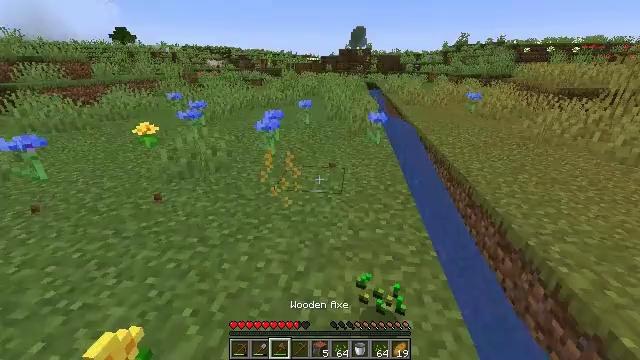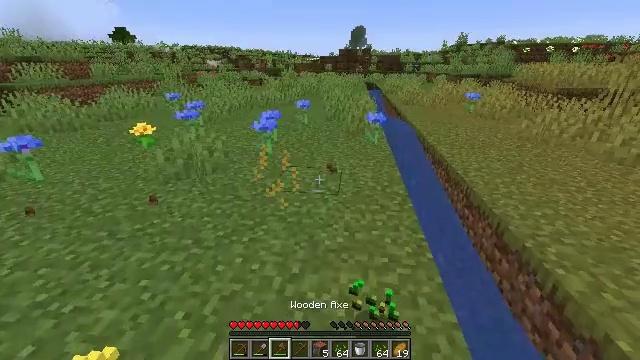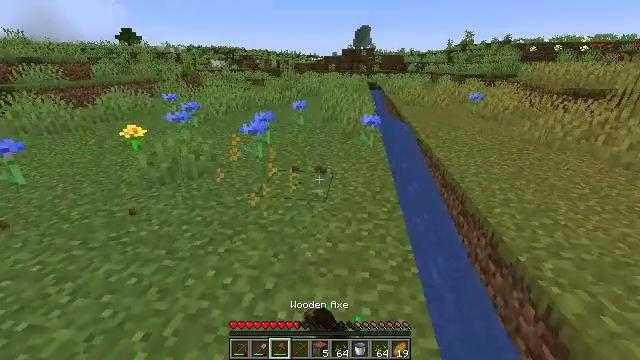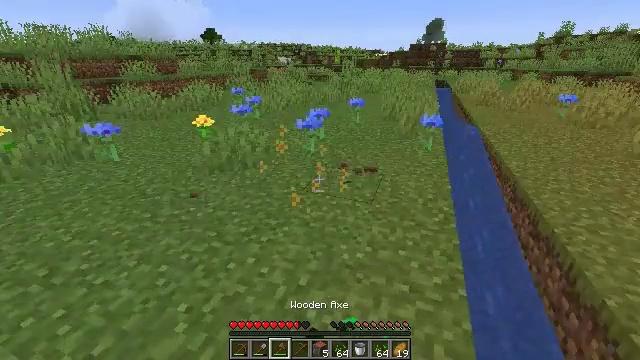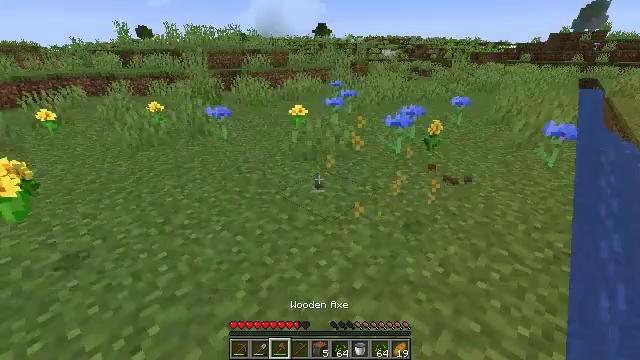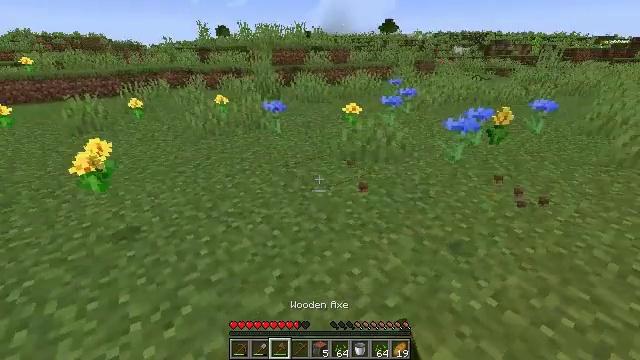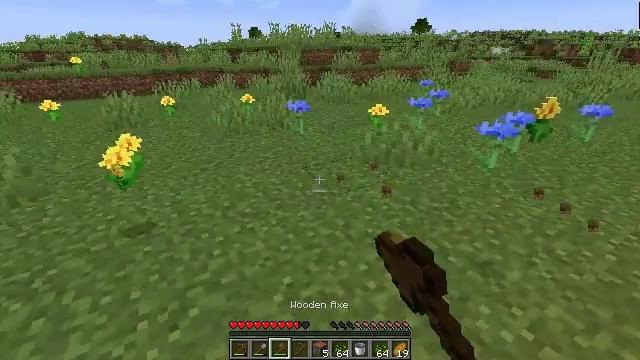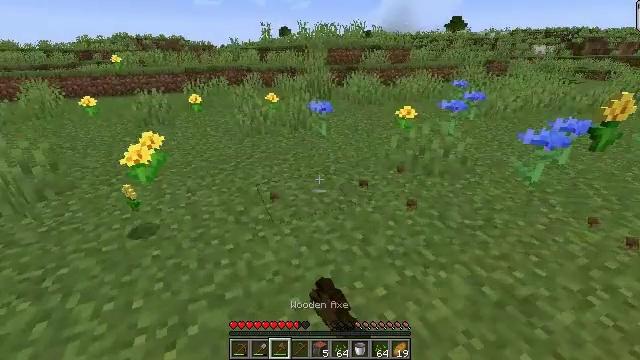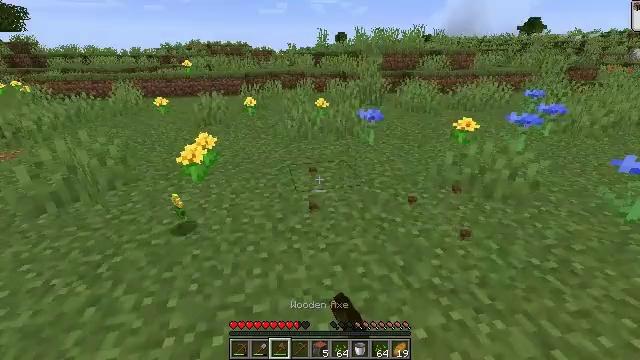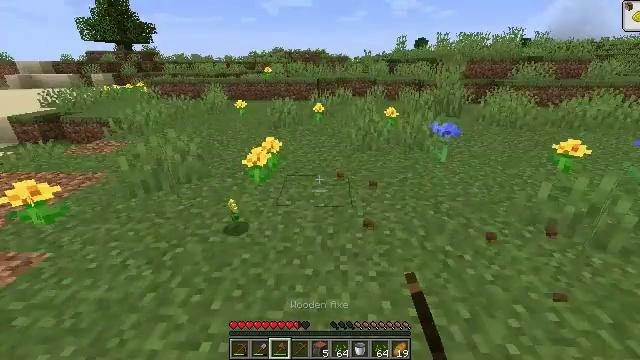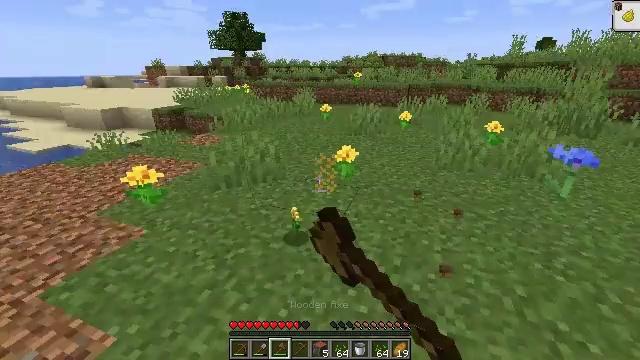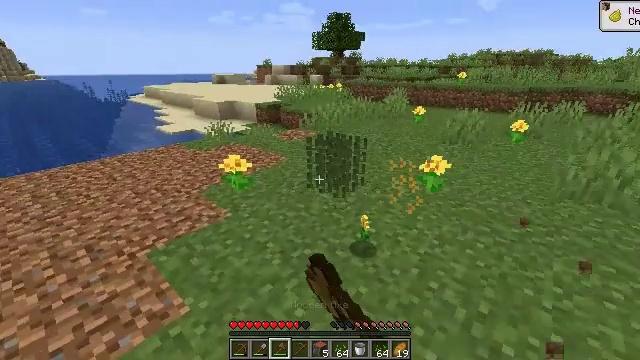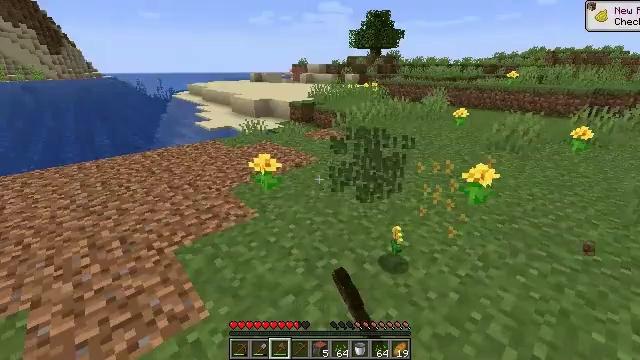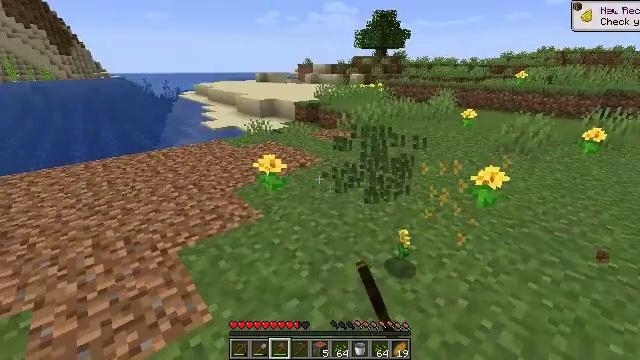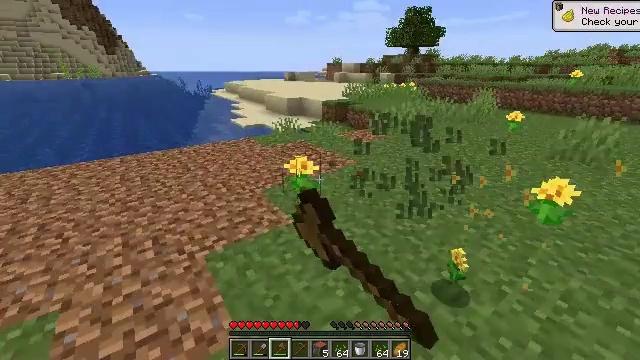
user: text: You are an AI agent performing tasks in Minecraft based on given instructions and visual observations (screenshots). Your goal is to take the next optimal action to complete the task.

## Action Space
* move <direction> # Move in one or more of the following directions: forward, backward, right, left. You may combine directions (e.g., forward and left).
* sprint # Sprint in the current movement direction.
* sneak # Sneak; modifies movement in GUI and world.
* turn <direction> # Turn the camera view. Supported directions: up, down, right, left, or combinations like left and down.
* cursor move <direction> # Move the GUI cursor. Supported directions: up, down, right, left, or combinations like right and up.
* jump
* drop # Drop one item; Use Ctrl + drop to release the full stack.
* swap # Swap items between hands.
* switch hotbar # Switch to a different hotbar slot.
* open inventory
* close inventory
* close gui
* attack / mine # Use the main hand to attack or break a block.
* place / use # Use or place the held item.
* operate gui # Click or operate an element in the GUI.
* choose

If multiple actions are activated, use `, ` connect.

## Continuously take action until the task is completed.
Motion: motion action
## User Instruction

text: Gather dandelions in the field.
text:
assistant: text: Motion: move forward and move right, attack / mine
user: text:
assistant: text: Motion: move forward and move right, turn left, attack / mine
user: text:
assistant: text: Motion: move forward and move right, turn left, attack / mine
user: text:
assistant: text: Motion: move forward, turn left and down, attack / mine
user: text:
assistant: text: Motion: move forward, turn left, attack / mine
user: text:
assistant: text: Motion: move forward, turn left, attack / mine
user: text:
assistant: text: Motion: move forward, turn left, attack / mine
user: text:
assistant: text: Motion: move forward, turn left and up, attack / mine
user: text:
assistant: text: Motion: move forward, turn left and up, attack / mine
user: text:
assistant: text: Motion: move forward, turn left, attack / mine
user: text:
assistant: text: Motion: move forward, turn left, attack / mine
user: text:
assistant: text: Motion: move forward and move left, turn left, attack / mine
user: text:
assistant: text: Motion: move forward and move left, turn left, attack / mine
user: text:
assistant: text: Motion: move forward and move left, turn left, attack / mine
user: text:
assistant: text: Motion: attack / mine